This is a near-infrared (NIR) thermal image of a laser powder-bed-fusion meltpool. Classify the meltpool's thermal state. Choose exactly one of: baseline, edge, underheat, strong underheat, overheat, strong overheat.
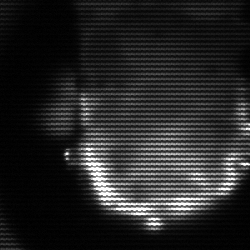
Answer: baseline